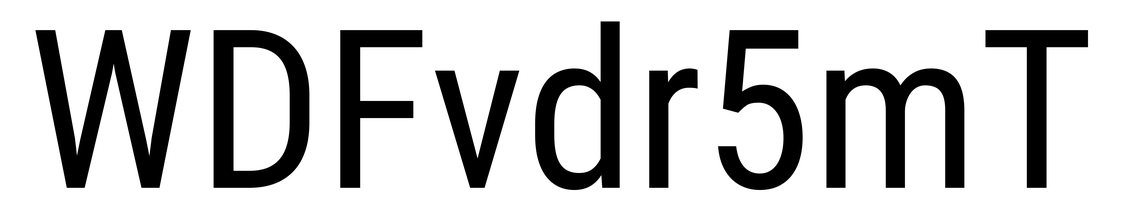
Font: Roboto_Condensed_Regular